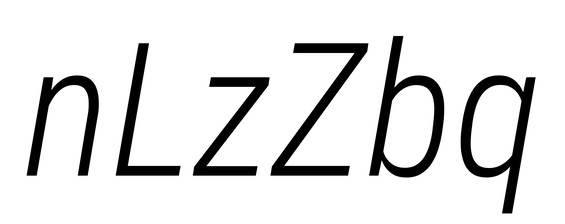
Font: Roboto-Italic_Condensed_Light_Italic